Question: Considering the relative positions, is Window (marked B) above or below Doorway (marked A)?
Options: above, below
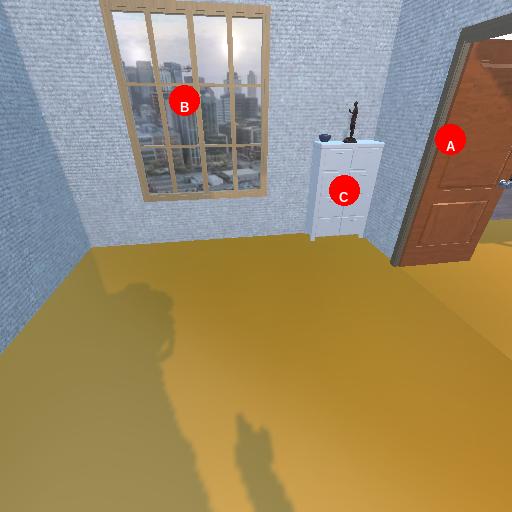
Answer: above